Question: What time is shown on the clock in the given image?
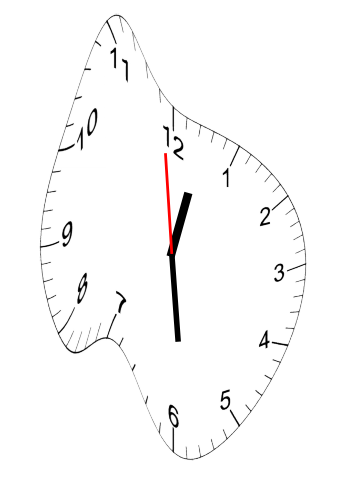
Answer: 12:28:59